Interaction volume radius: 5 \u00c5
Interaction volume height: 10 \u00c5
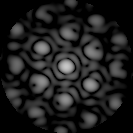
Disorder parameter: 0.3685